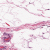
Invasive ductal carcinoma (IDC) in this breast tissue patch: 0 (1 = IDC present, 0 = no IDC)